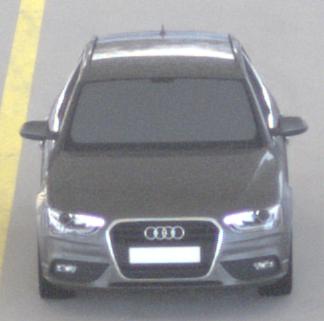
Make: Audi
Model: A4 Avant 1.8 TFSI
Detailed model: A4 (B8) Avant
Model produced from: 2012/02
Model produced until: 2015/04
Doors: 5
Color: gray
Road condition: dry road
Daytime: morning or afternoon
Contrast: low contrast